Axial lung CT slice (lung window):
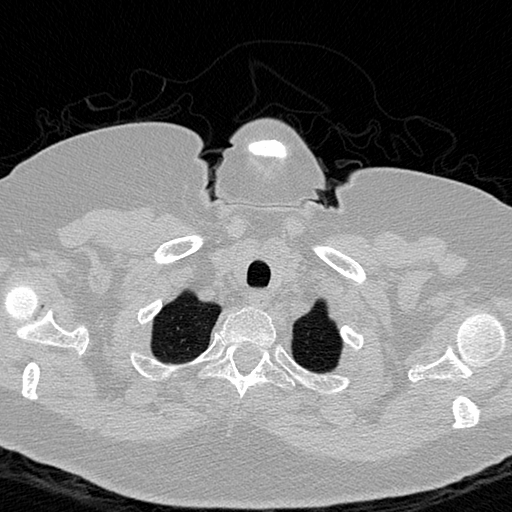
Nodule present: no